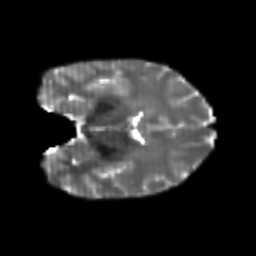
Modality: T2w
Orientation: coronal
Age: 24
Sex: female
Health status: healthy
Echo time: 0.074 s